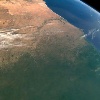
Label: land